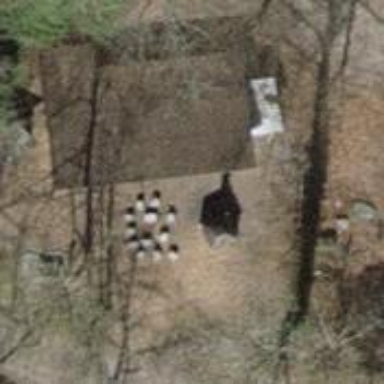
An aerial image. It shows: Barbecue facility.